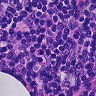
Metastatic tissue present: no